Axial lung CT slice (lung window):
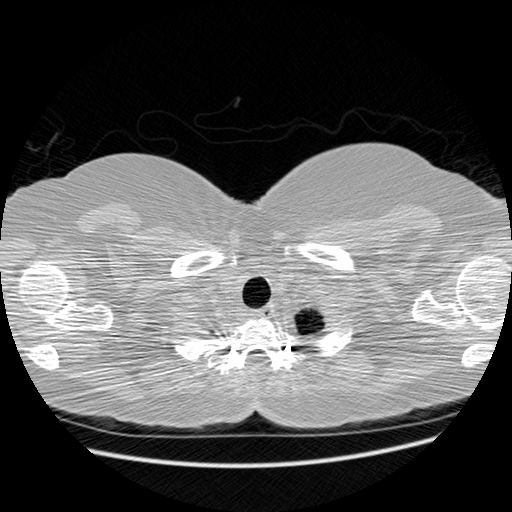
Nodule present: no